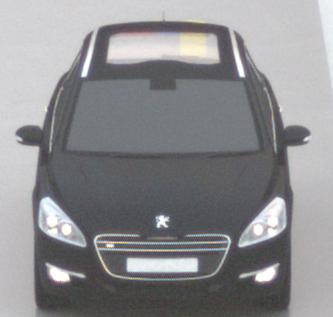
Make: Peugeot
Model: 508 SW 120 VTi
Detailed model: 508 (I) SW
Model produced from: 2011/03
Model produced until: 2014/05
Doors: 5
Color: black
Road condition: wet road
Daytime: sunrise or sunset
Contrast: low contrast